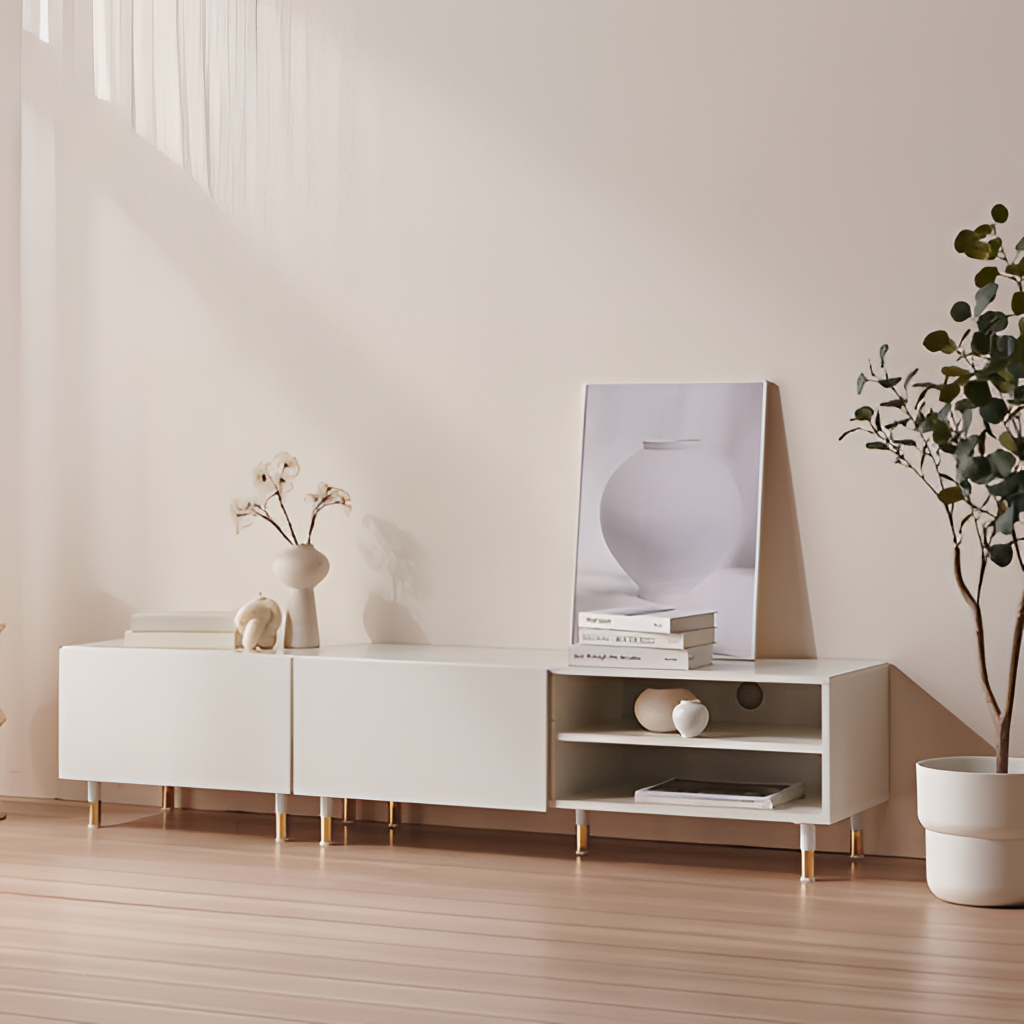
wood console, living room, brown wood flooring, with plank pattern, minimalist, paint wallpaper, with solid pattern